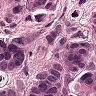
Metastatic tissue present: yes